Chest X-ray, AP view. Patient: 22 years old, sex M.
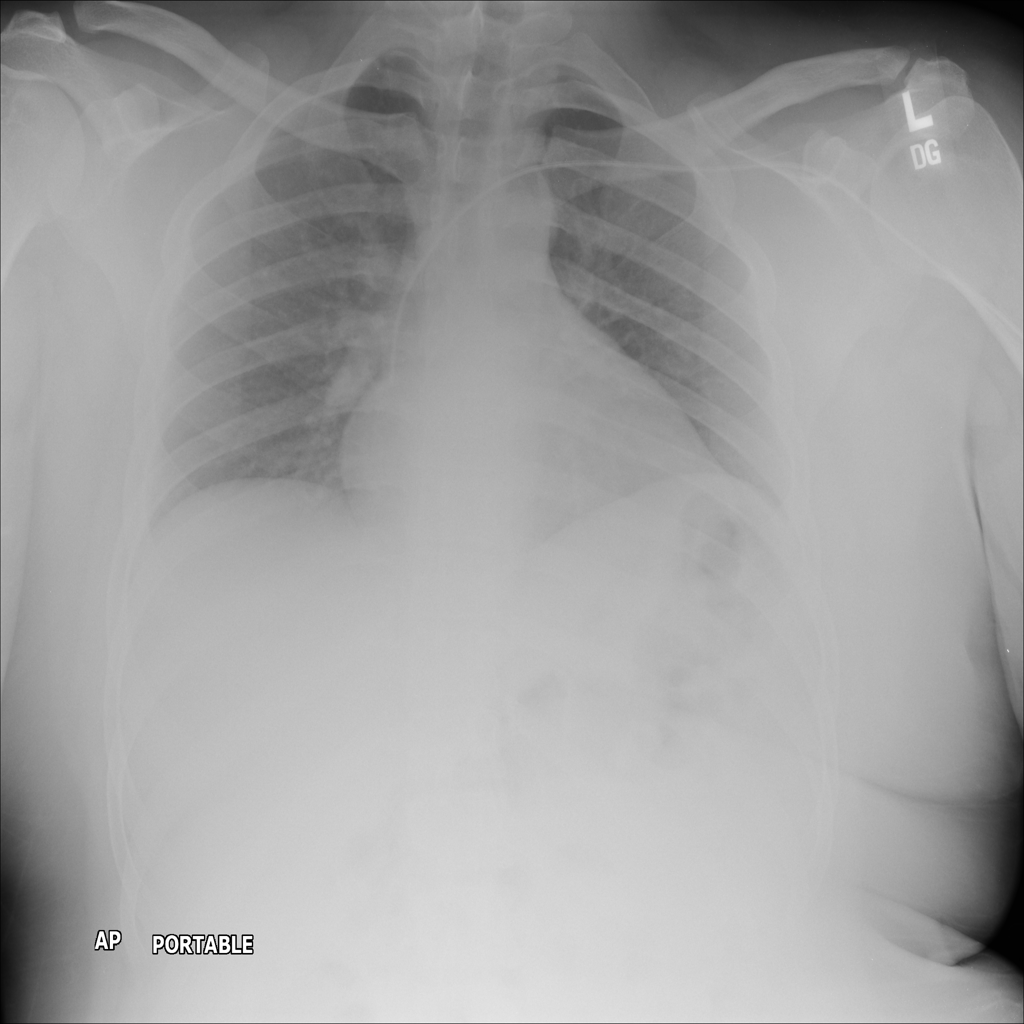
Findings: No Finding